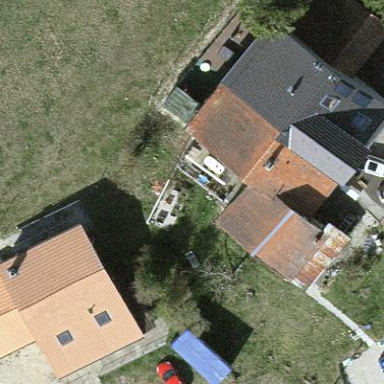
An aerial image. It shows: Simple and straightforward house.